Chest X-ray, PA view. Patient: 46 years old, sex F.
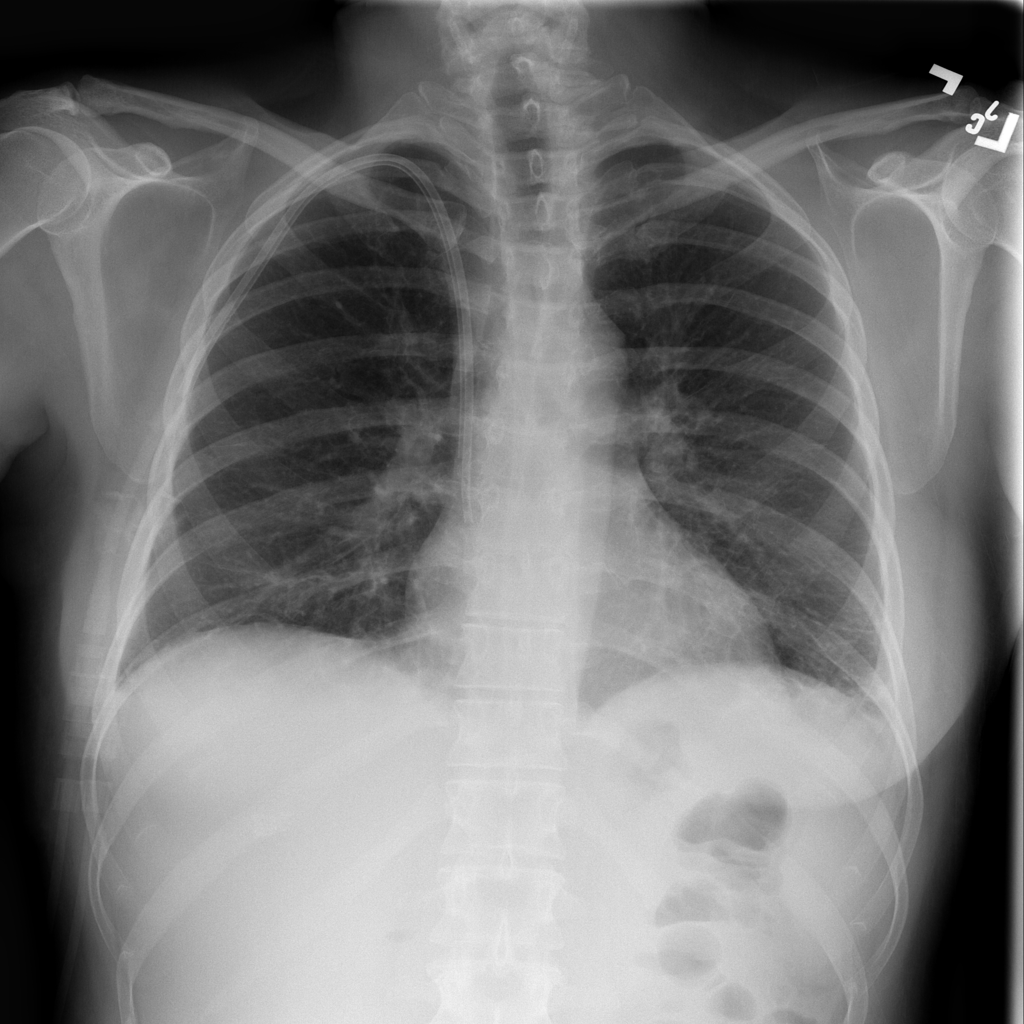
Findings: Infiltration